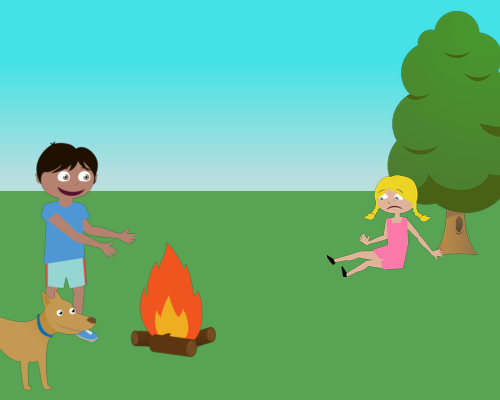
happy boy stands extended arm he faces right mouth is at horizon line and he is one finger from left border on left corner a big dog faces right head of dog is on front legs of boy a fire is on front the legs of boy a small leafy tree is on left it is cut only on left side far right on front tree sits a sad girl with extended feet facing left backhand is not visible sorry tree is on right side